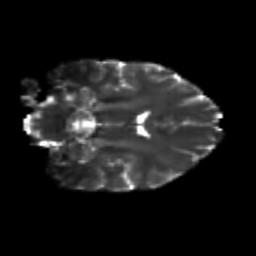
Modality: T2w
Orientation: coronal
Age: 21
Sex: female
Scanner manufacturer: siemens
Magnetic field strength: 3 T
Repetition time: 3.5 s
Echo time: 0.125 s